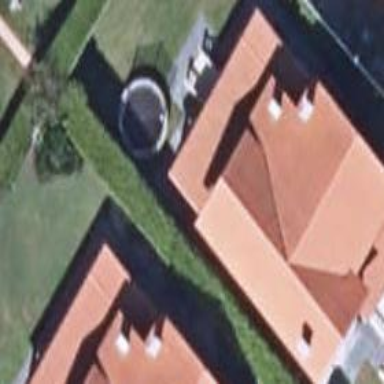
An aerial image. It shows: Simple and straightforward house.